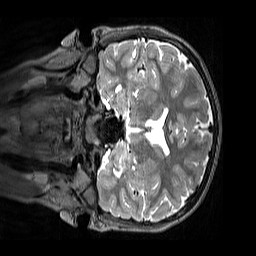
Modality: T2w
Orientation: coronal
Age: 10
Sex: male
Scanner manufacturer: siemens
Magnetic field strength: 3 T
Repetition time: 3.2 s
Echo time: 0.408 s